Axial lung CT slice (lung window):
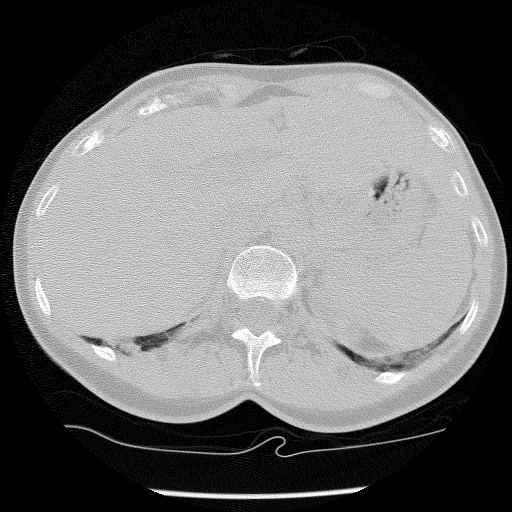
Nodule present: no